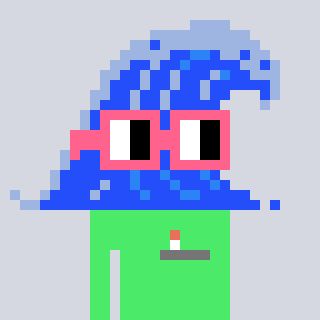
a pixel art character with square pink glasses, a wave-shaped head and a teal-colored body on a cool background